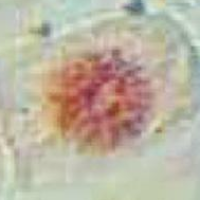
Label: prophase